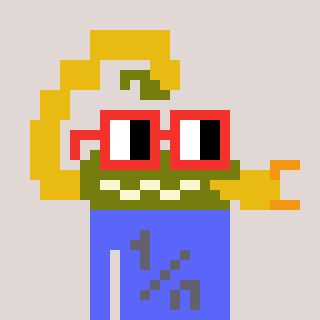
a pixel art character with square red glasses, a scorpion-shaped head and a purple-colored body on a warm background